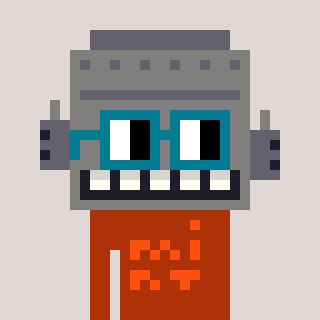
a pixel art character with square dark green glasses, a robot-shaped head and a hotbrown-colored body on a warm background